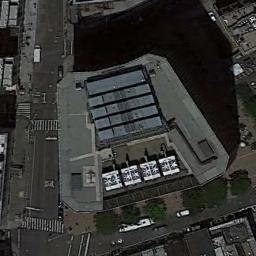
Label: commercial_area